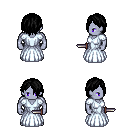
a pixel art fantasy rpg character, male body template, dark elf, purple skin, underdress, white pants, black bangs hairstyle, dagger, four views (front, back, left, right), 2x2 character sprite sheet, small pixel art, hard edges, no anti-aliasing